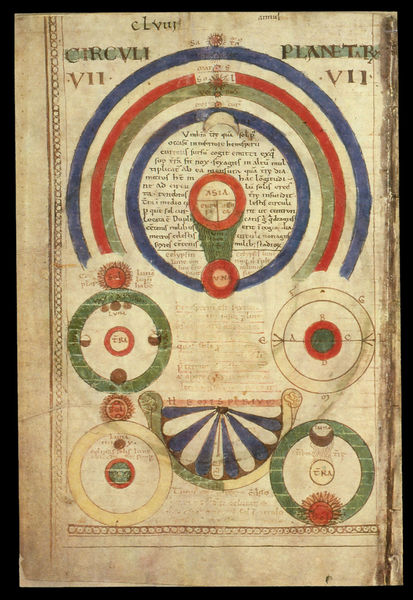
Titel: Liber Floridus
Künstler: Lambert von St. Omer
Standort: Herstellungsort: St. Omer (EU - F - Artois)
Institution: Gent, Universitätsbibliothek,
Schlagwörter: blau, himmel, körper, gelb, grün, bunt, rot, rahmen, sonne, kreis, rund, schrift, papier, farbe, buch, sterne, seite, illustration, text, kreise, blsu, buchseite, halbkreis, pergament, fraktur, geometrie, handschrift, umrahmt, latein, berechnung, rechnung, neuzeit, buchmalerei, astrologie, astronomie, inkunabel, asia, planeten, 7, eund, vii, kreisbahn, circuli, planetar, rollelatein, naturwissenschaftlich